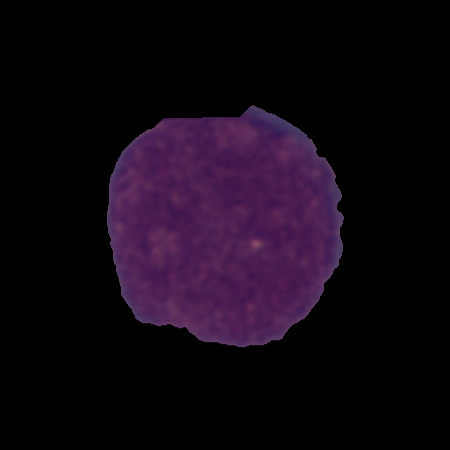
Label: cancer